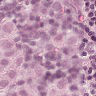
Metastatic tissue present: yes